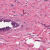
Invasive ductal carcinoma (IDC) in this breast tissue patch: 0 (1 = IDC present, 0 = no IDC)